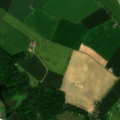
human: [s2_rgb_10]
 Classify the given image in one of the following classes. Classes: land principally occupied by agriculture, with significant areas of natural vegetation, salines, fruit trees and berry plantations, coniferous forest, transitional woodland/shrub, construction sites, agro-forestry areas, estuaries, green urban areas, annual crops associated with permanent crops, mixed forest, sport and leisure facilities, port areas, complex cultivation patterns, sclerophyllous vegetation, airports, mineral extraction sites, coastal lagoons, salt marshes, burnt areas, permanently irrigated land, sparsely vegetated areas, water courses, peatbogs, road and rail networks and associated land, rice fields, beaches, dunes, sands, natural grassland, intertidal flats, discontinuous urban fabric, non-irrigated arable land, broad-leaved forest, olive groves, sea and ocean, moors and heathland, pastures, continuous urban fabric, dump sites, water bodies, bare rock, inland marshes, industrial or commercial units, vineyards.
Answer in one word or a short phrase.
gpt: sport and leisure facilities, non-irrigated arable land, pastures, complex cultivation patterns, mixed forest